Question: The issue is to move an "InfoView" (UIView) programmatically in Swift.
The following constraints exist in the storyboard (see image):

Now, I would like to move the "InfoView" inside "MyView" up or down.
I tried:
'''
@IBOutlet weak var infoTextLabel: UILabel!
@IBOutlet weak var infoTextLabelView: UIView!
// set infoTextLabel color
self.infoTextLabel.textColor = UIColor.blackColor()
// set infoTextLabel text
self.infoTextLabel.text = "hello"
// unhide infoTextLabel
self.infoTextLabel.hidden = false
// For the moving in Y-direction, I tried this - but does not work !!!!!!!
self.infoTextLabelView.frame.origin.y += 200
'''
Could the Autolayout-constraints play a role. How to overcome those programmatically. Or is the frame.origin.y method the wrong one ??
Appreciate any help on this !
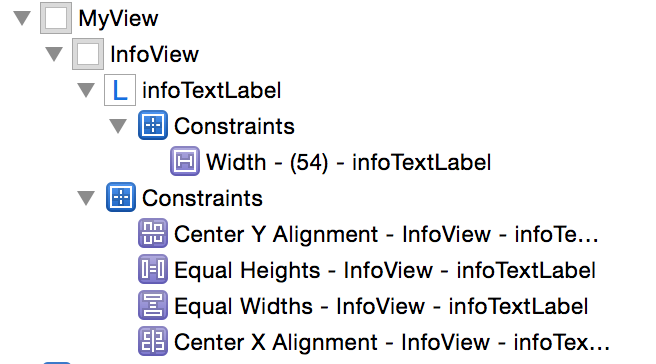
Answer: When using constraints, you never want to set a view's frame directly. Instead, reconfigure the constraints and let the auto layout engine set your view's frame for you. Create an IBOutlet in your view controller to store a reference to your "Center Y Alignment constraint". Make sure you connect it in your storyboard or xib.
'''
@IBOutlet var yConstraint: NSLayoutConstraint
'''
Then you can set the constraint's constant property to offset it from the Y position (positive number will move it down, negative moves it up).
'''
yConstraint.constant = 200
'''
This would move your view 200 points down.